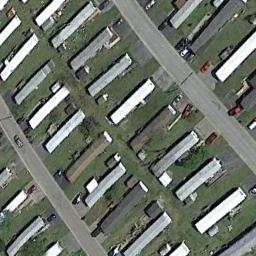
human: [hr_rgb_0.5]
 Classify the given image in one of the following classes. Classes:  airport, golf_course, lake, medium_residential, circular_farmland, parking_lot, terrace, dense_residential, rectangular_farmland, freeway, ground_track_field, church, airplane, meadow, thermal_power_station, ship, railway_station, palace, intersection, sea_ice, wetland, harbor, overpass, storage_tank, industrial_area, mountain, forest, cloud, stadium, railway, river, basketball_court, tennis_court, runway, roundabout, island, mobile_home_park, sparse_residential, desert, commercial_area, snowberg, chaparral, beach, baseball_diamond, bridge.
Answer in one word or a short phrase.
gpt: mobile_home_park